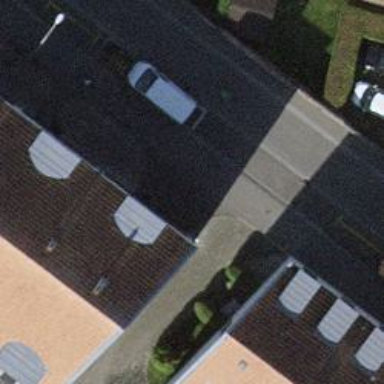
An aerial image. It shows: Parking aisle made of asphalt next to service road with sidewalk.